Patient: sex M, age 54
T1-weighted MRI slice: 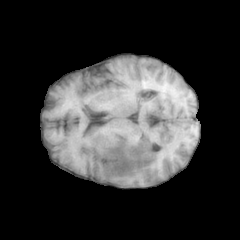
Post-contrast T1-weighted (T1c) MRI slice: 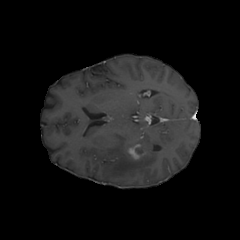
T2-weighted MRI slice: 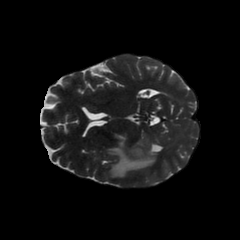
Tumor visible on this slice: yes
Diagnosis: Glioblastoma, IDH-wildtype
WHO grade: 4